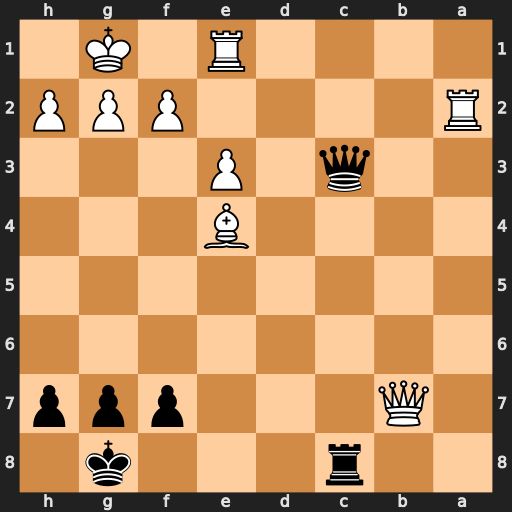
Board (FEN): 2r3k1/1Q3ppp/8/8/4B3/2q1P3/R4PPP/4R1K1
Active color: b
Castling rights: -
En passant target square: -
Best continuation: Qxe1#